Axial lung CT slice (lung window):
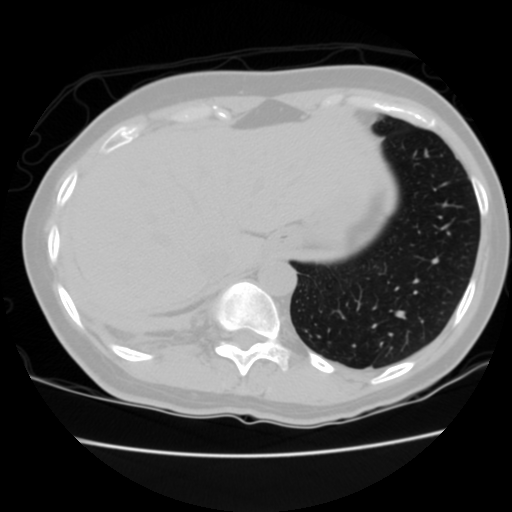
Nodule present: no